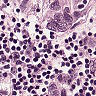
Metastatic tissue present: yes